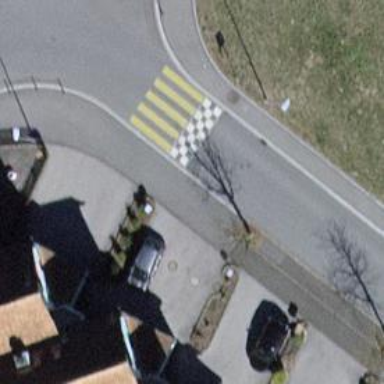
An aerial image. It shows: Uncontrolled crossing on the road.